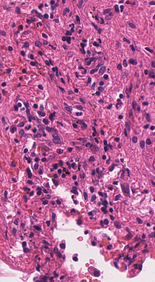
Tumor epithelial tissue: no
Tumor-associated stroma tissue: yes
Normal tissue: no